Question:
'''
df = pd.DataFrame(data=JLSData)
DataFrame = df.transpose()
DataFrame.head()
Employees = DataFrame['Employees']
'''
That is I want to be able to index the data frame by date and by the column names
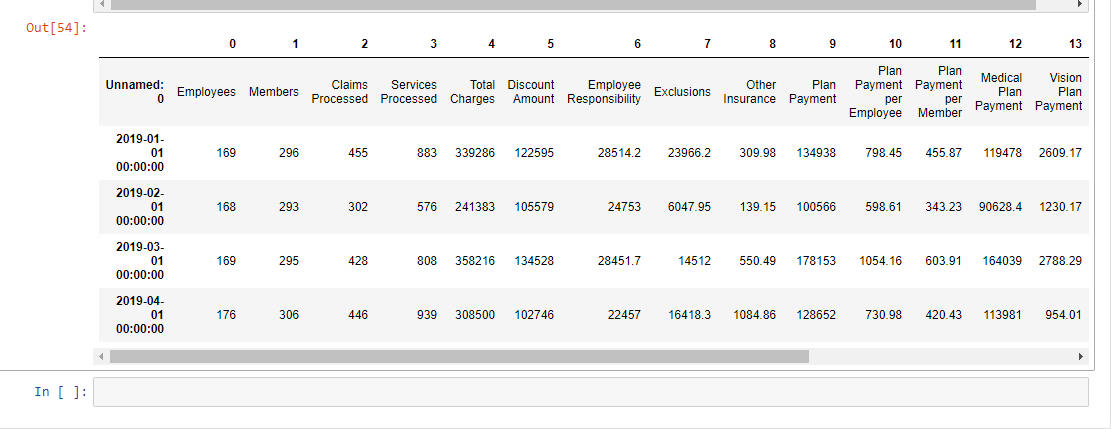
Answer: Without a copy/pastable example and desired output, this is what I can give you:
'''
df = pd.DataFrame(data=JLSData)
df = df.transpose()
df.columns = df.iloc[0, :]
df = df.iloc[1:, :]
'''